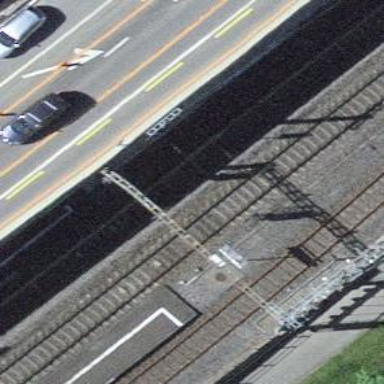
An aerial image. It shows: Railway signal.